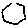
Label: hexagon